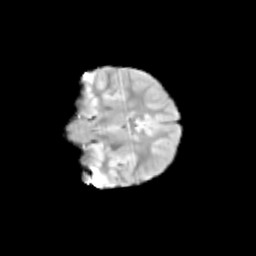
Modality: T2w
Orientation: coronal
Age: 10
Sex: female
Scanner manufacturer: siemens
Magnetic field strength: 3 T
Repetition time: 3.8 s
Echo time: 0.07 s